Question: So I have created this custom array adapter:
'''
View row = convertView;
ViewHolder holder;
iconFont = Typeface.createFromAsset(activity.getAssets(), "fontawesome-webfont.ttf" );
if (row == null)
{
LayoutInflater layoutInflater = (LayoutInflater) activity.getSystemService(Context.LAYOUT_INFLATER_SERVICE);
row = layoutInflater.inflate(R.layout.event_type_list_row, null);
holder = new ViewHolder();
holder.icon = (TextView) row.findViewById(R.id.EventTypeListRow_icon_EditText);
holder.name = (TextView) row.findViewById(R.id.EventTypeListRow_name_EditText);
row.setTag(holder);
}
else
{
holder = (ViewHolder) row.getTag();
}
final EventTypeDataObj eventType = data.get(position);
if (eventType != null)
{
//holder.icon.setText(eventType.getIconCode()); f02c;
holder.icon.setText("");
holder.icon.setTypeface(iconFont);
holder.name.setText("");
holder.name.setTypeface(iconFont);
}
return row;
'''
I don't see the I cons, I see the code in the list view like here:

other fonts (which works on letters not icons). are working.
Is there amy reason it is not working?
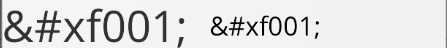
Answer: '''
'''
is apparently an XML entity. I have no reason to believe android should treat the as such, and not as a plain string of characters. Which apparently it does, given your screenshot.
If you want to specify characters by giving their unicode value, the correct usage in java is '\u', like so :
'''
holder.name.setText("\uf001");
'''
## Edit
It is also possible, if your input is '"&#f001;"' and cannot be replaced by '"\uf001"' to use 'Html.fromHtml' to decode the XML entities in the String:
'''
holder.name.setText(Html.fromHtml("&#f001;"));
'''